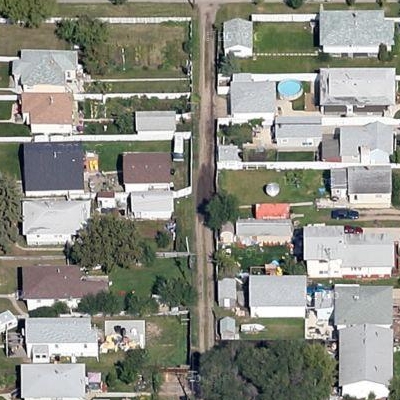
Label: fResident